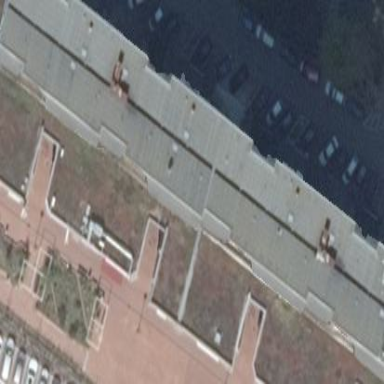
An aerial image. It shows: Commercial building with flat roof.